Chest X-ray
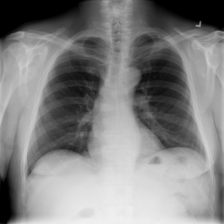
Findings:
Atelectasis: negative
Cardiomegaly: negative
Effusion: negative
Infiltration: negative
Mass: negative
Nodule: negative
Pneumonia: negative
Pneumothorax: negative
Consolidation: negative
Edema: negative
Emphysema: negative
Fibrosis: negative
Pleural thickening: negative
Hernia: negative